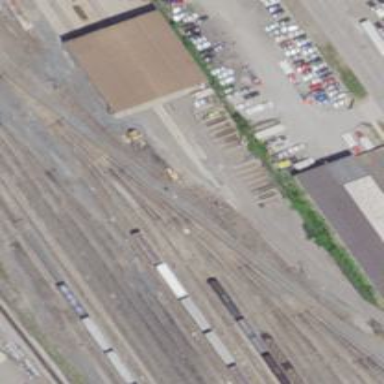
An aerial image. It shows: Railway yard used for servicing trains.